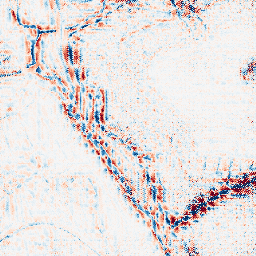
Category: wavelet
Decomposition family: wavelet_reverse_biorthogonal
Decomposition parameters: wavelet: rbio2.4
level: 3
Upsampling method: regularized
Upsampling parameters: scale: 4
lambda_reg: 0.1
Upsampling scale: 4